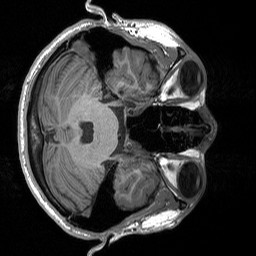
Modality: T1w
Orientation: axial
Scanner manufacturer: siemens
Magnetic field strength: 3 T
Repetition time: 1.76 s
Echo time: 0.0022 s